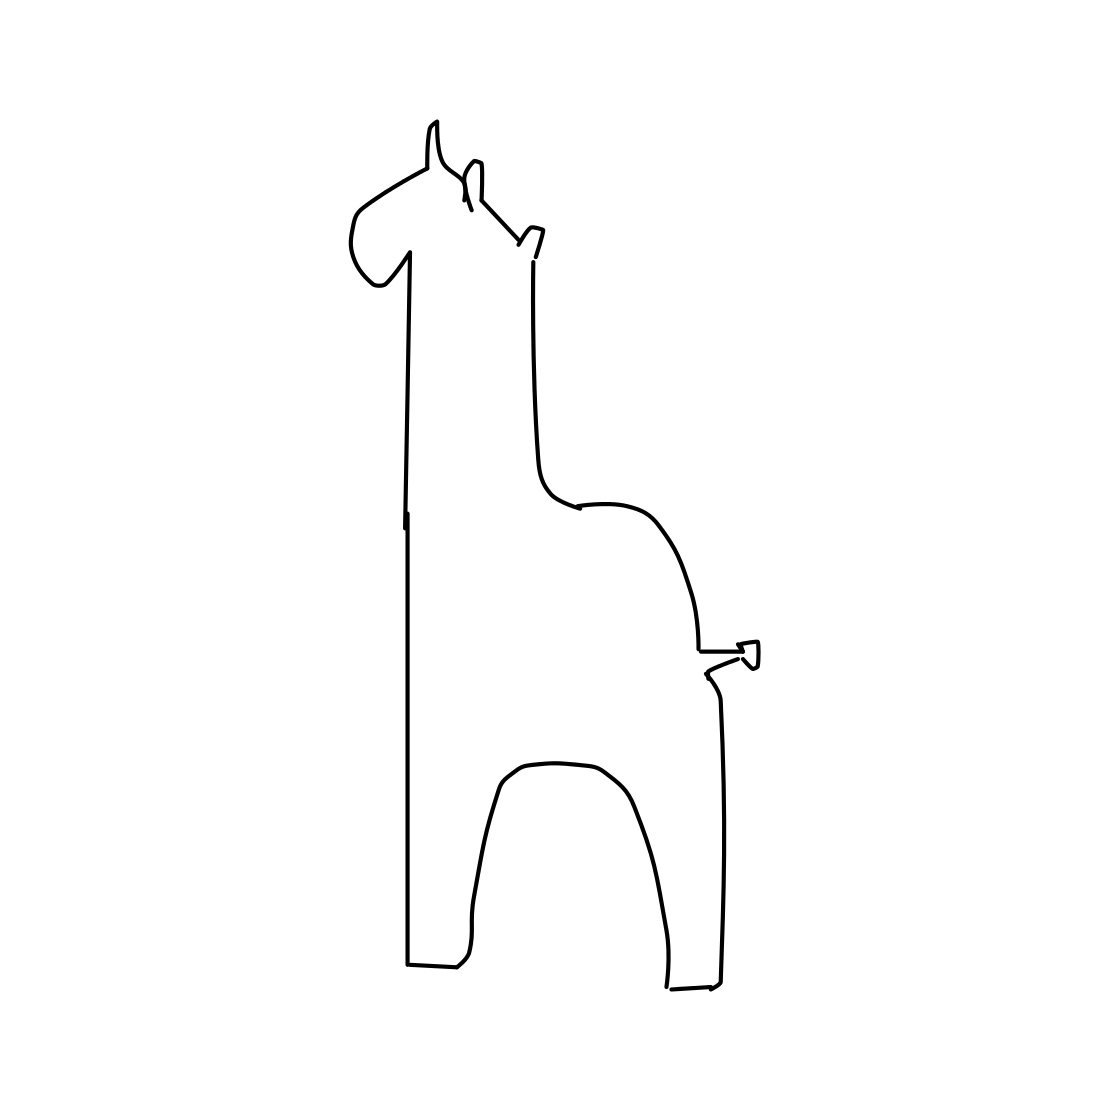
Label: giraffe